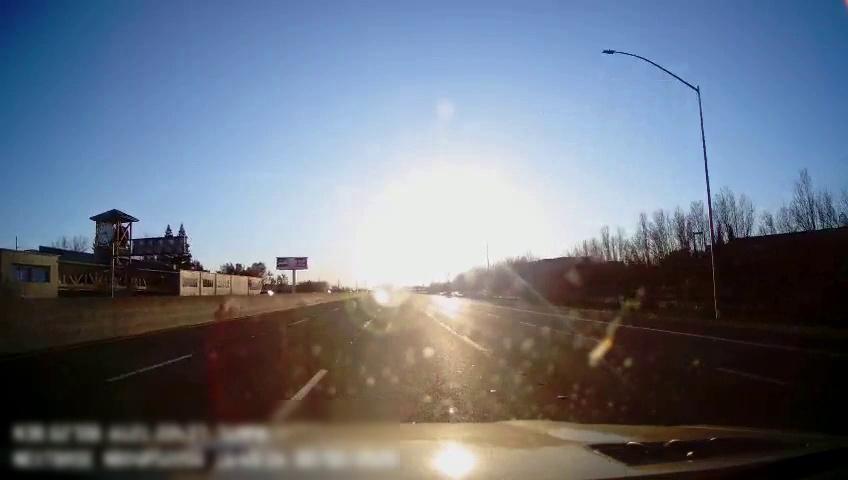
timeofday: Day
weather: Sunny
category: Drivable Space
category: Vehicles | Car
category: Lanes | Alternate Lane
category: Lanes | Alternate Lane
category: Lanes | Current Lane
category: Lanes | Current Lane
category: Lanes | Alternate Lane
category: Lanes | Alternate Lane